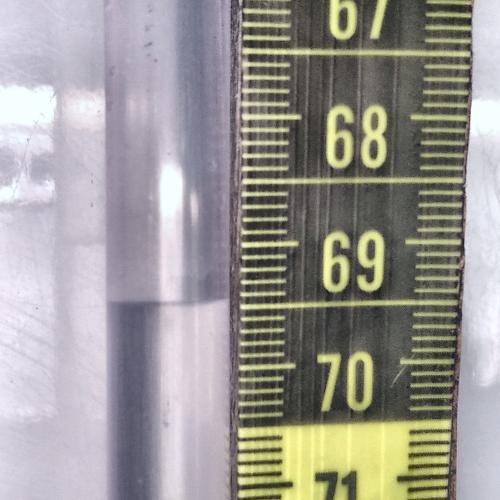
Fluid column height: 69.5 cm